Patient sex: M
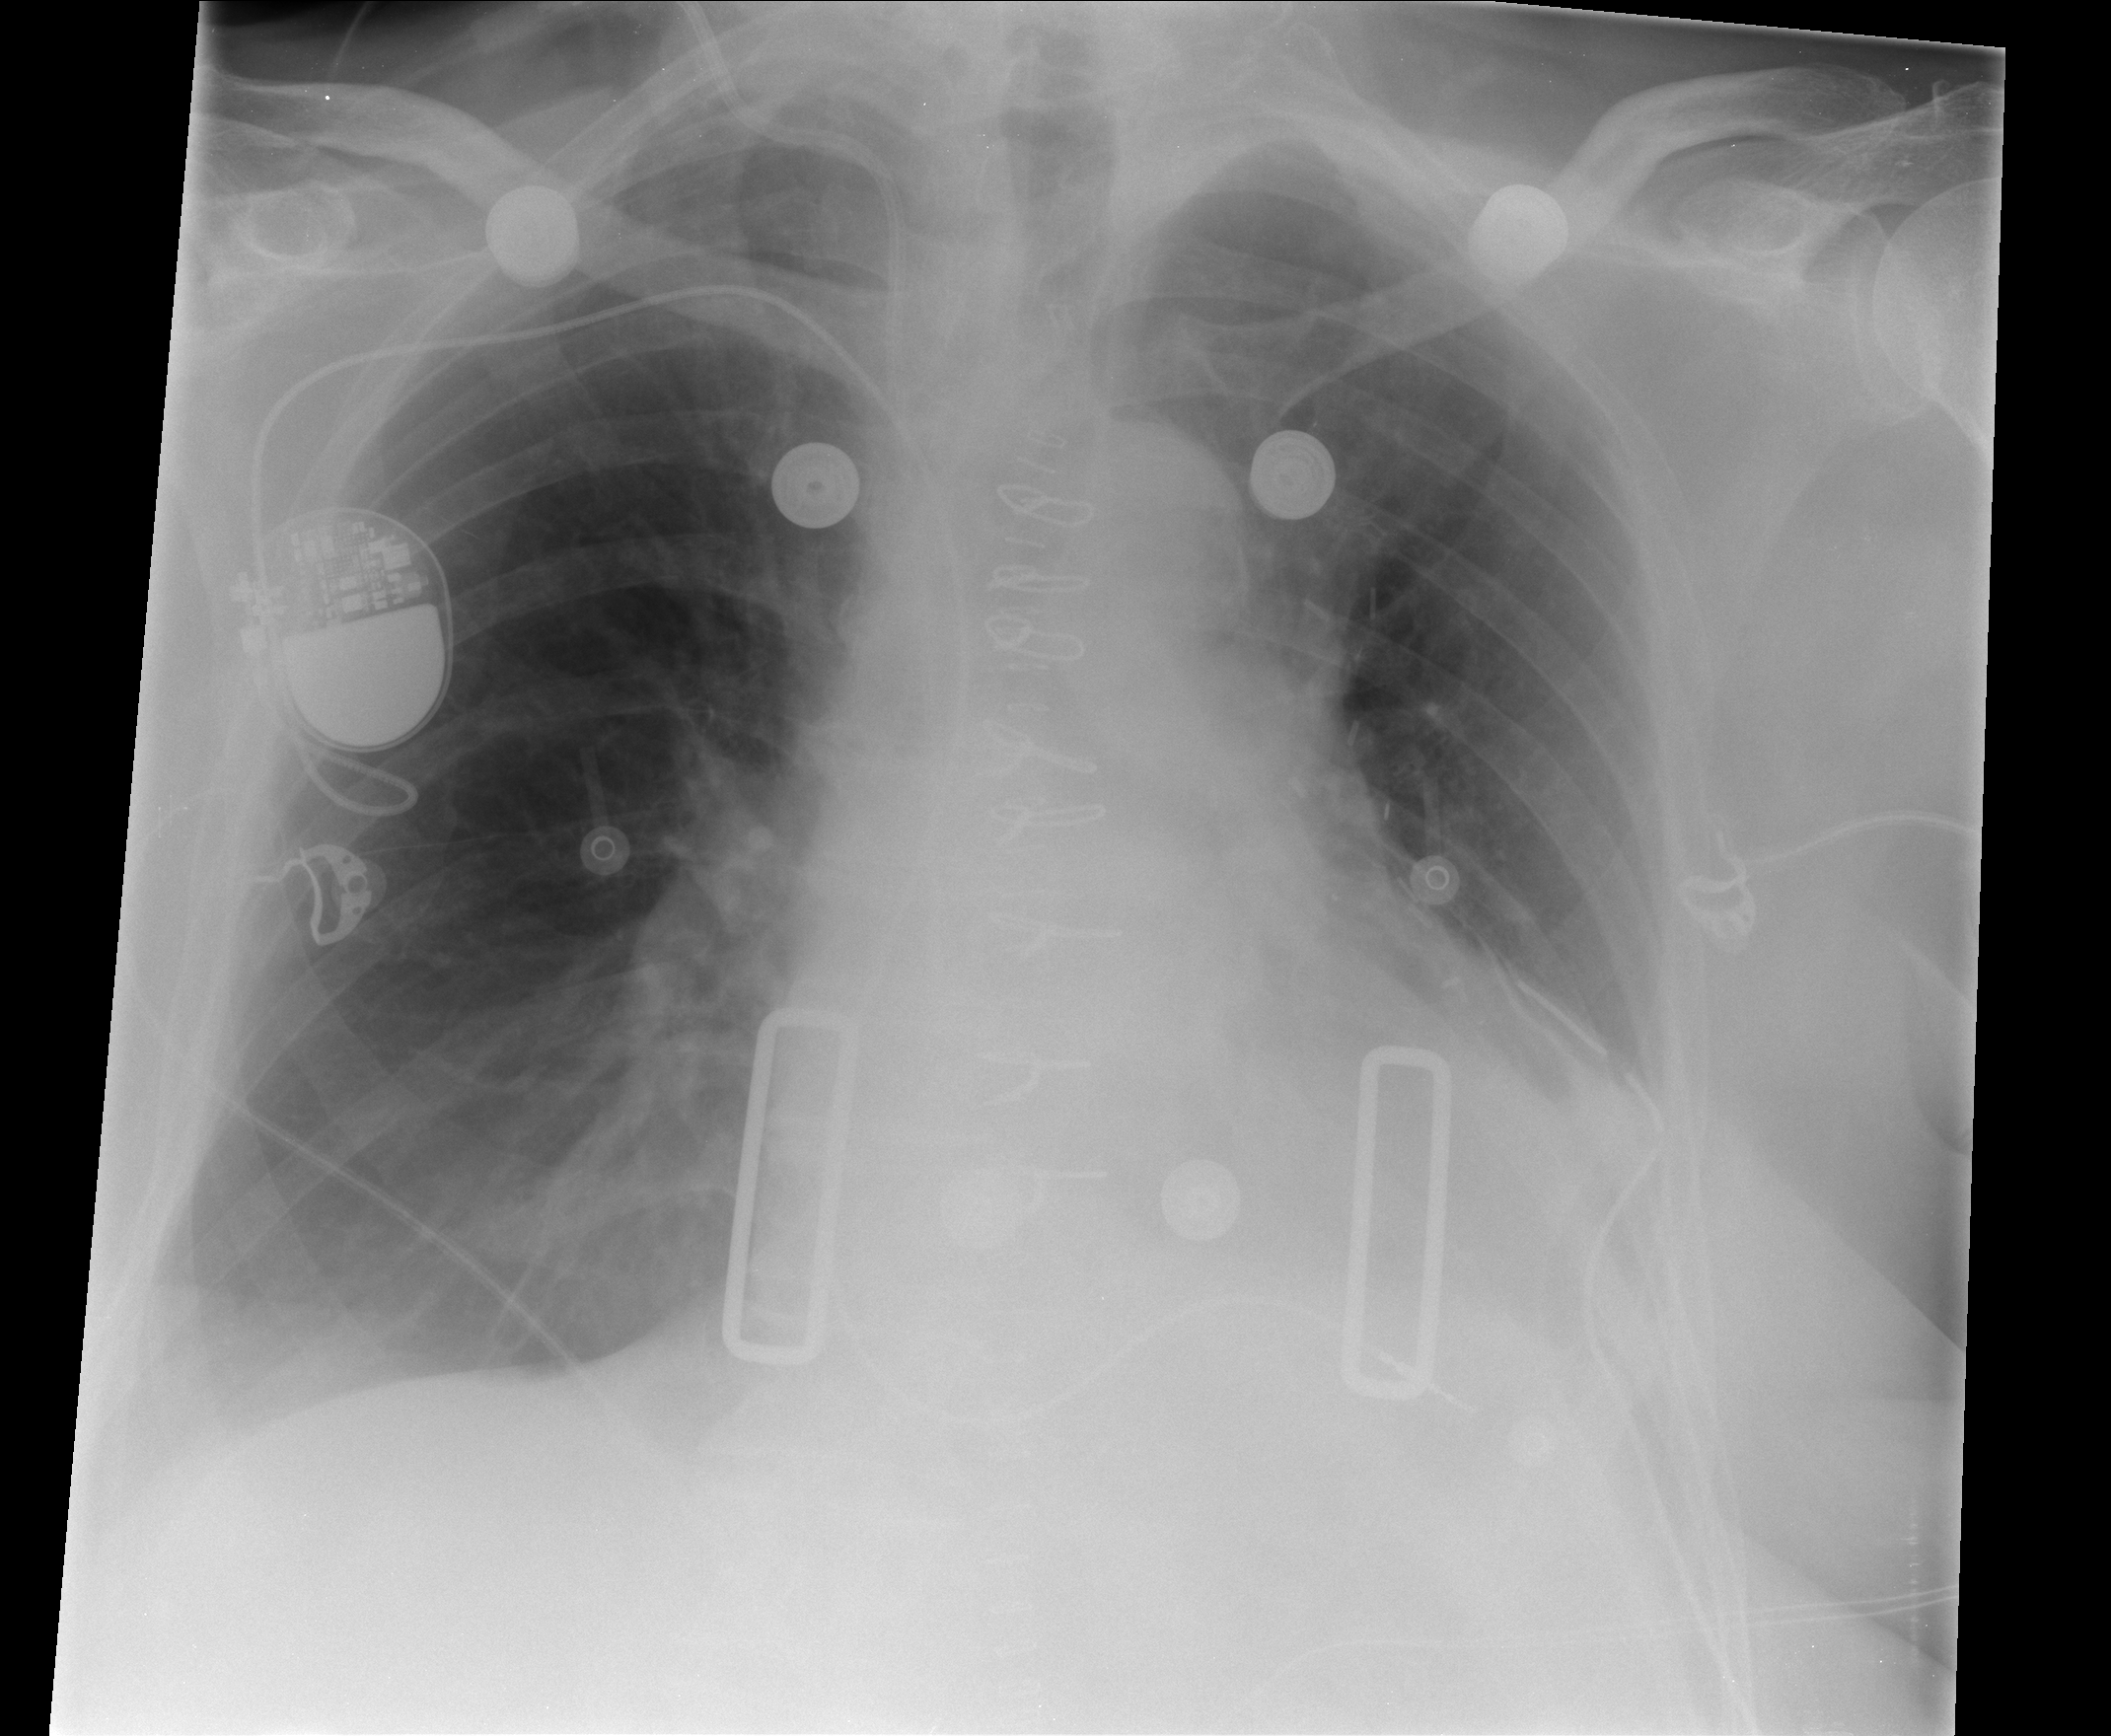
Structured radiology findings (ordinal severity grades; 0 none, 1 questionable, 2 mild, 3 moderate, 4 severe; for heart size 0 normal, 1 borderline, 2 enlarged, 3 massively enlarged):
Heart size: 2
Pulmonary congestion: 0
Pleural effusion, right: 0
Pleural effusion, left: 2
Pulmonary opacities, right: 0
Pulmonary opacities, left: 0
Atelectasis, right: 1
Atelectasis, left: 2